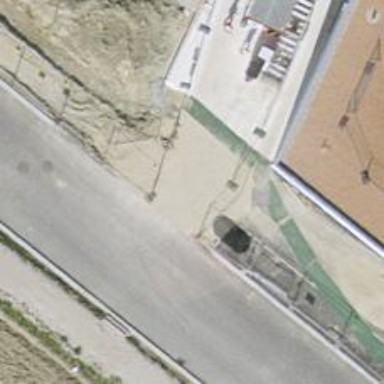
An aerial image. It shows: Bollard.